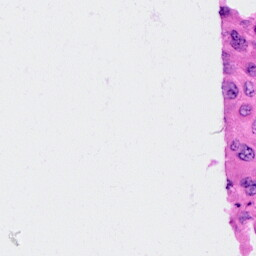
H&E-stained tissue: Cervix